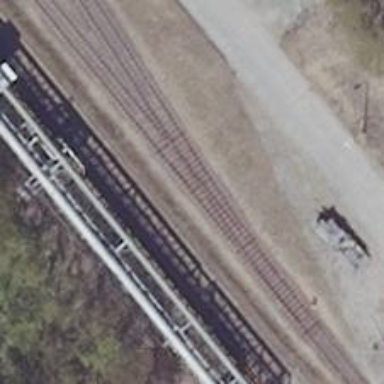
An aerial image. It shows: Railway switch.